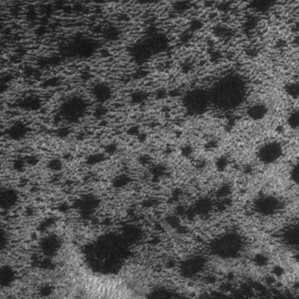
Label: frost